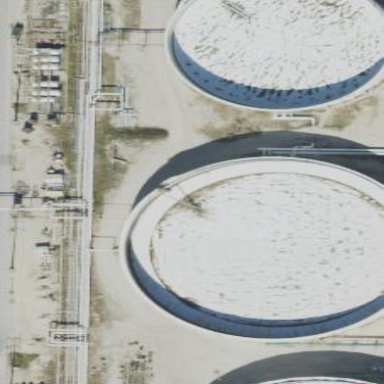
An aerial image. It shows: Storage tank which is man-made.